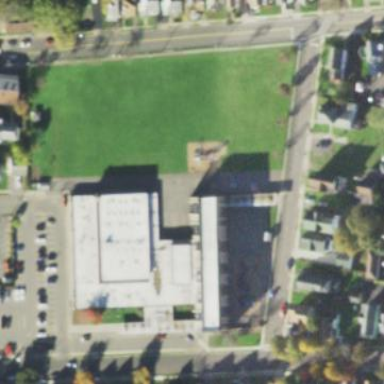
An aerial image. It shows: Paved parking area.